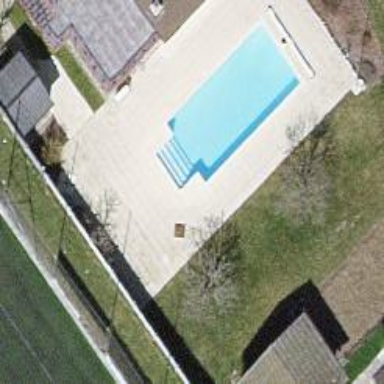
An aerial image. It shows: Swimming pool located in leisure land.